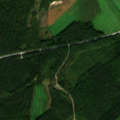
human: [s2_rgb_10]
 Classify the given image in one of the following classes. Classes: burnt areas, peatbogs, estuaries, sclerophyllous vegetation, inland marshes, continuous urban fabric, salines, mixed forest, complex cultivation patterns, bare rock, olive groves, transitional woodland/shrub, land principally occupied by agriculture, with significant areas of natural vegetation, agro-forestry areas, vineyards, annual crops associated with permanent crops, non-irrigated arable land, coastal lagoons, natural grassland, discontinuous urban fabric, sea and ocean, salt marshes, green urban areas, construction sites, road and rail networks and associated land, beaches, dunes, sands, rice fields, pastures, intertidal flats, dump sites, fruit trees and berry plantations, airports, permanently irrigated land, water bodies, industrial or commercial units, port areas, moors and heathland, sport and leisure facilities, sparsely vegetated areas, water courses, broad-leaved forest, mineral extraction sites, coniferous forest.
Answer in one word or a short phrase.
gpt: non-irrigated arable land, broad-leaved forest, coniferous forest, mixed forest